Question: I process ETOPO1.tif into a cropped area hillshade.
I get <URL> looking like :
When I process it via ImageMagick, it runs successfully. But I get the following set of warning messages:
'''
convert Yug-shadedrelief.tmp.tif -fuzz 7% -fill "#FFFFFF" -opaque "#DDDDDD" whited.jpg # lighter (0.9M)
convert.im6: Unknown field with tag 33550 (0x830e) encountered. 'TIFFReadDirectory' @ warning/tiff.c/TIFFWarnings/768.
convert.im6: Unknown field with tag 33922 (0x8482) encountered. 'TIFFReadDirectory' @ warning/tiff.c/TIFFWarnings/768.
convert.im6: Unknown field with tag 34735 (0x87af) encountered. 'TIFFReadDirectory' @ warning/tiff.c/TIFFWarnings/768.
convert.im6: Unknown field with tag 34736 (0x87b0) encountered. 'TIFFReadDirectory' @ warning/tiff.c/TIFFWarnings/768.
convert.im6: Unknown field with tag 34737 (0x87b1) encountered. 'TIFFReadDirectory' @ warning/tiff.c/TIFFWarnings/768.
convert.im6: Unknown field with tag 42113 (0xa481) encountered. 'TIFFReadDirectory' @ warning/tiff.c/TIFFWarnings/768.
'''
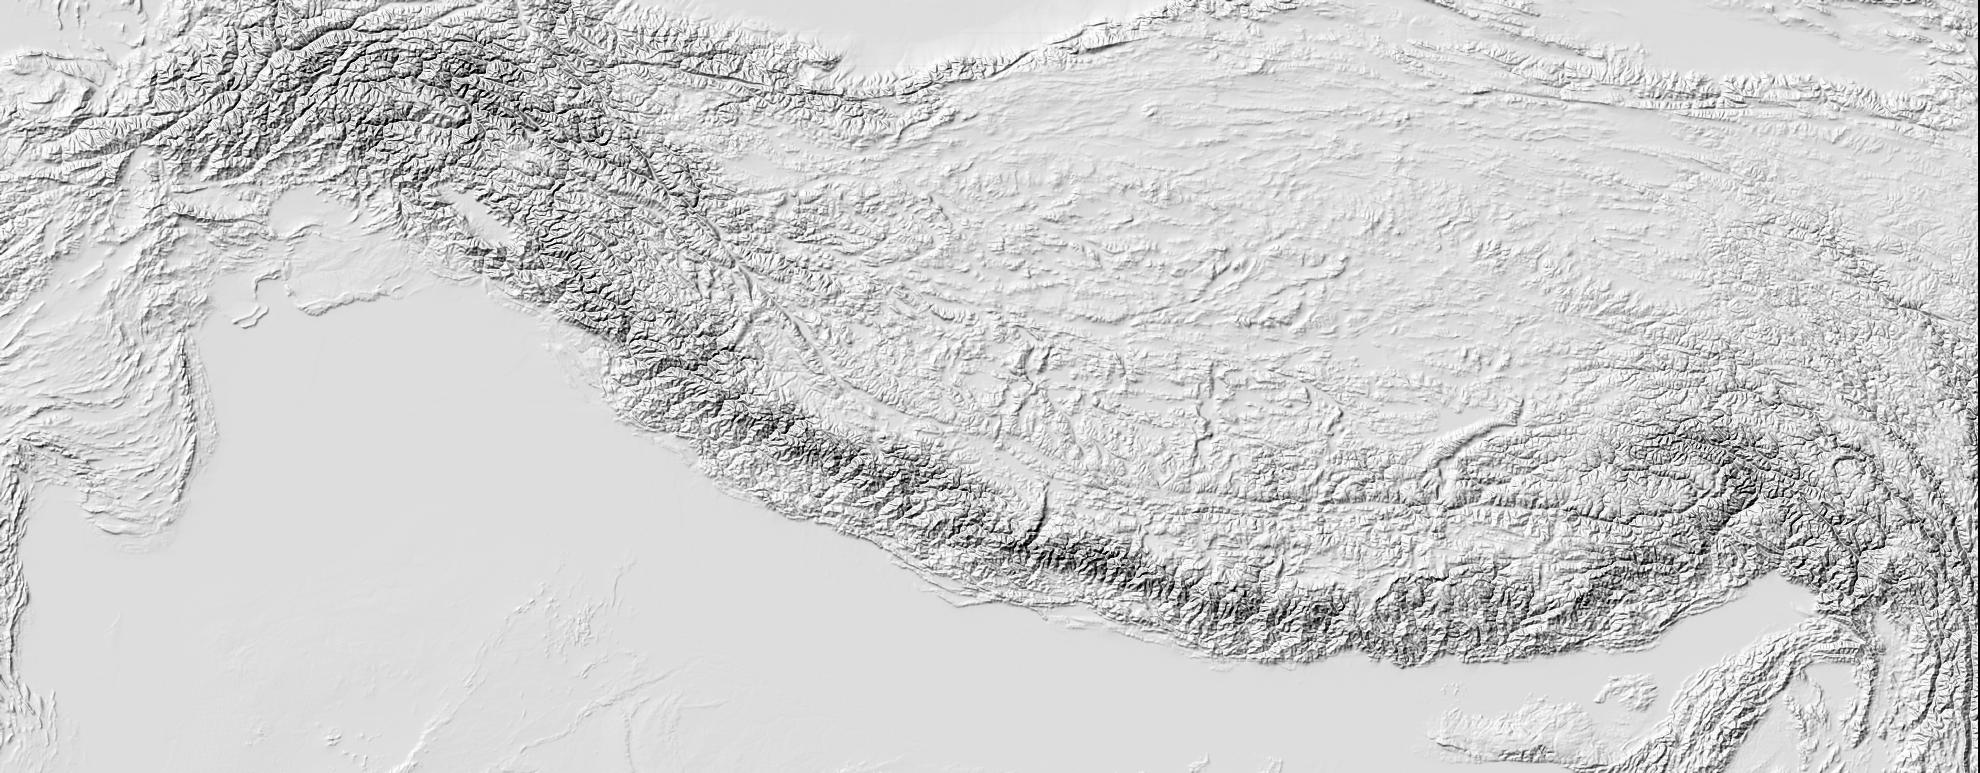
Answer: Unlike your original headline said (which I changed), this is not an 'error' message, but merely a warning:
'''
TIFFReadDirectory: Warning, Unknown field with tag 33550 (0x830e) encountered. [...]
TIFFReadDirectory: Warning, Unknown field with tag 33922 (0x8482) encountered. [...]
TIFFReadDirectory: Warning, Unknown field with tag 34735 (0x87af) encountered. [...]
[...]
'''
The tags listed here are <URL> of GeoTIFF. See here:
- <URL>
To look at their (probably not very meaningful to you) content, you can use the 'tiffdump' (or 'tiffutil -dump') utility. There is a chance that 'exiftool' can show you the meanings of these tags:
'''
exiftool -a -U -u -g1 Yug-Shadedrelief.tmp.tif
'''
The '-u' and '-U' should extract also all unknown (to 'exiftool') tags. If you don't have "garbage" in your output, 'exiftool' was able to make heads and tails from what it saw, and so should you :-)
Maybe it is an option to you to remove these tags? 'exiftool' can also do that for you...
If you only want to get the annoying messages out of your eyesight, and not change your TIFFs, then a '2> /dev/null' redirection of for your commands would suffice:
'''
convert Yug-shadedrelief.tmp.tif -fuzz 7% -fill "#FFFFFF" -opaque "#DDDDDD" whited.jpg 2>/dev/null
'''
---
## Update
'''
Code | Code | |
(dec) | (hex) | Tag Name | Short Description
------+-------+---------------------+--------------------------------------------------------
33550 | 830E | ModelPixelScaleTag | Used in interchangeable GeoTIFF files
33922 | 8482 | ModelTiepointTag | Originally part of Intergraph's GeoTIFF,
34735 | 87af | GeoKeyDirectoryTag | Used in interchangeable GeoTIFF files
34736 | 87b0 | GeoDoubleParamsTag | Used in interchangeable GeoTIFF files
34737 | 87b1 | GeoAsciiParamsTag | Used in interchangeable GeoTIFF files
42113 | a481 | GDAL_NODATA | Used by GDAL lib, contains ASCII encoded nodata or ...
'''
- <URL>